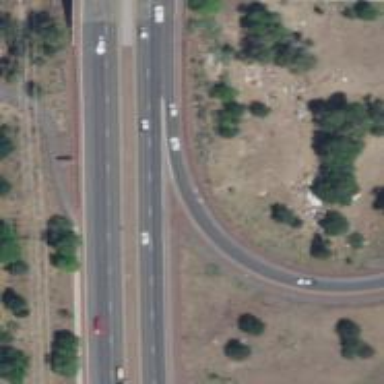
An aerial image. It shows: Trunk link highway.